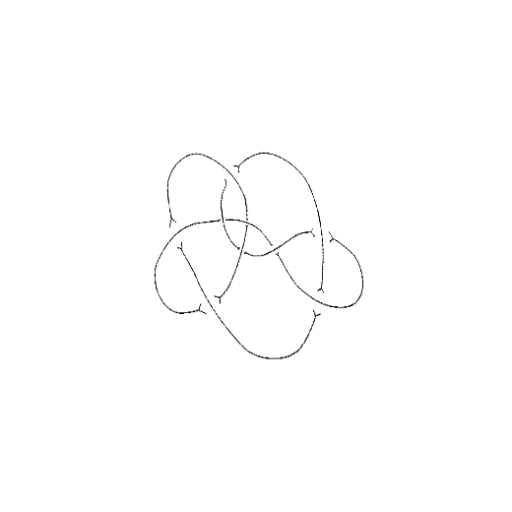
Crossing number: 9